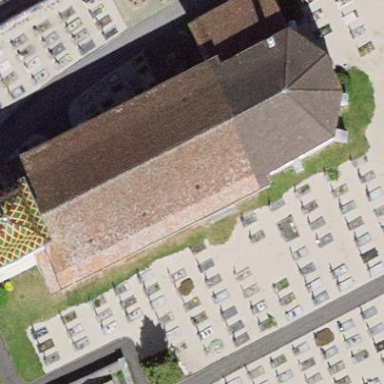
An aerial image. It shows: Cemetery.